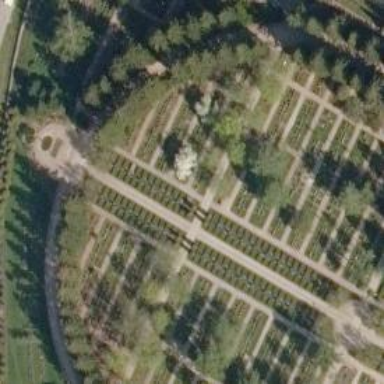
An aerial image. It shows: Sector within cemetery.